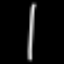
Label: line